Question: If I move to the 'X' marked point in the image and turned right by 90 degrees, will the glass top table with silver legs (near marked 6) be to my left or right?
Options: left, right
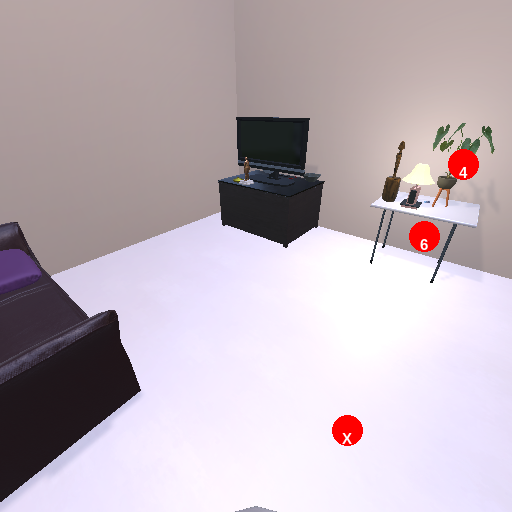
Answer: left